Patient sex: M
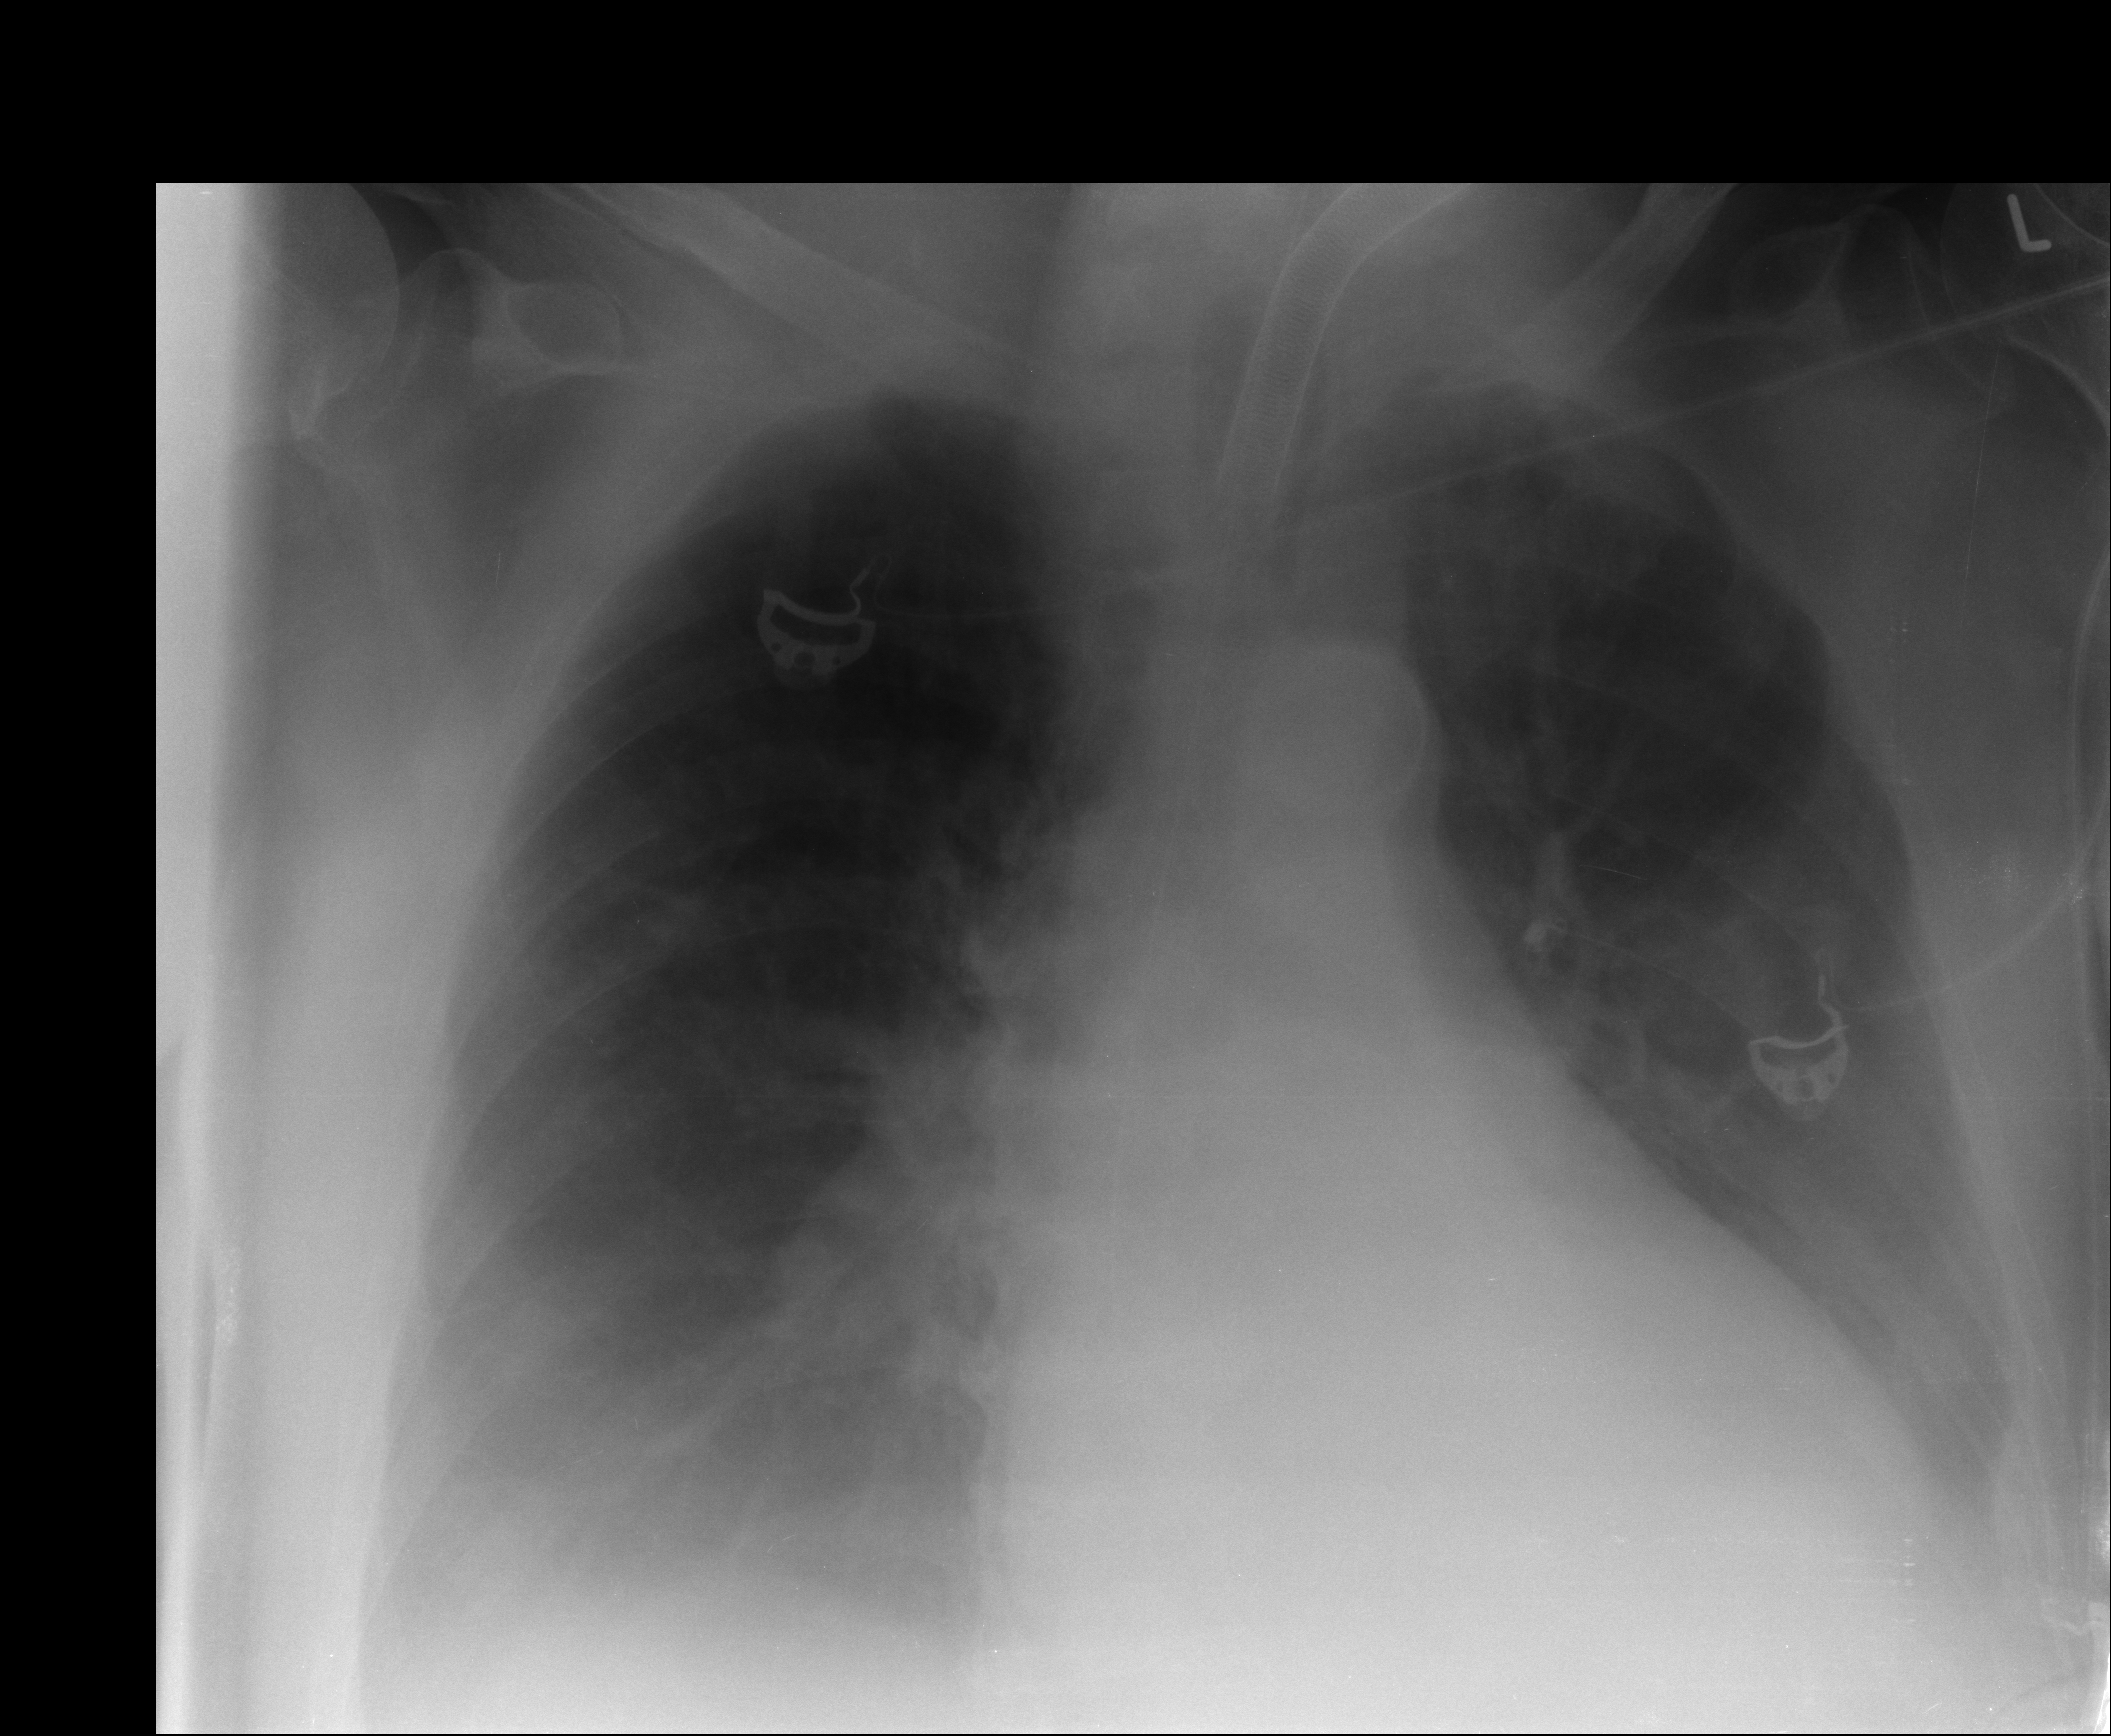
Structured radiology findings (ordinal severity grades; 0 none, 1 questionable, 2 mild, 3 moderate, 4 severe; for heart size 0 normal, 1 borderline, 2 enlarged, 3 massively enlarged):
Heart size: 2
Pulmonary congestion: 3
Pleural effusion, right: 2
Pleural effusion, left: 2
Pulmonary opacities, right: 2
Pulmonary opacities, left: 2
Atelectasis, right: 3
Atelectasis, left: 2